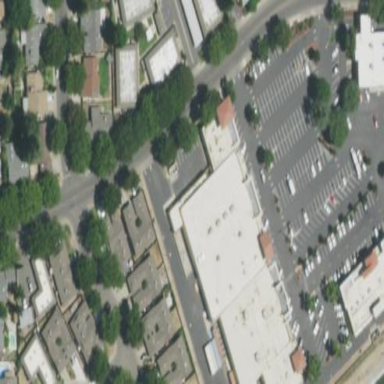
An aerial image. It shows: Retail area.